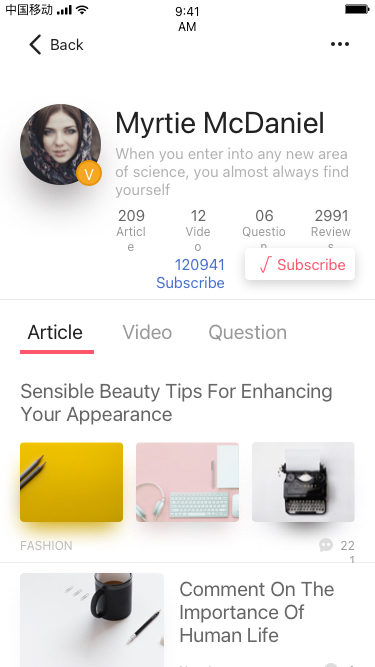
Text in this UI design:
Article
Video
Question
Sensible Beauty Tips For Enhancing Your Appearance
221
FASHION
Comment On The Importance Of Human Life
Novel
45
V
Myrtie McDaniel
When you enter into any new area of science, you almost always find yourself
209
Article
12
Video
06
Question
2991
Reviews
120941 Subscribe
 √  Subscribe
Back